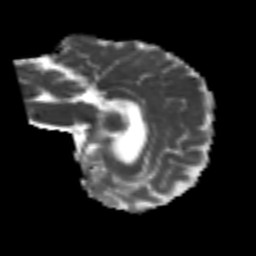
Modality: MD
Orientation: sagittal
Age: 53
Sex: male
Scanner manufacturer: siemens
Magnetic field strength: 3 T
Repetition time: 4.987 s
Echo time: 0.0792 s